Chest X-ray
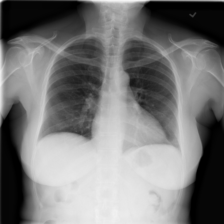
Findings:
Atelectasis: negative
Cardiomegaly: negative
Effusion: negative
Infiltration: positive
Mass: negative
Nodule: negative
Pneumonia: negative
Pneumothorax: negative
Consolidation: negative
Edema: negative
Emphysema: negative
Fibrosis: negative
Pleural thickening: negative
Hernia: negative